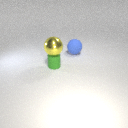
large yellow metal sphere above small green rubber cylinder